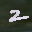
Label: 2